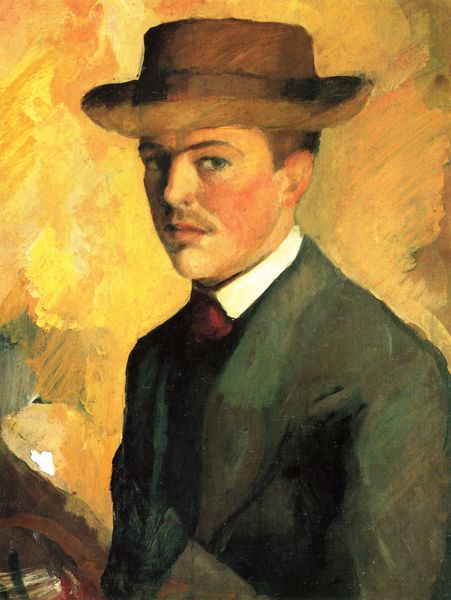
Titel: Selbstporträt mit Hut
Künstler: August Macke
Standort: Bonn
Institution: Kunstmuseum
Schlagwörter: blau, gemälde, hand, mann, schatten, weiß, cezanne, gelb, grün, impressionismus, ocker, braun, bunt, frankreich, grau, haar, handschuh, hell, hintergrund, hut, licht, mund, nase, ohr, orange, profil, renoir, schwarz, blick, rot, beige, expressionismus, malerei, rock, anzug, bart, hemd, jacke, jung, schnurrbart, augen, gesicht, knoten, kragen, bild, bildnis, hals, portrait, porträt, öl, pastos, auge, mantel, augenbrauen, brustbild, bruststück, kinn, ohren, rosa, farbig, wangen, backen, warm, farben, farbe, ausdruck, angst, schnäuzer, krawatte, ernst, maler, junge, augenbraue, revers, sakko, hutkrempe, jacket, krempe, tor, leuchten, knabe, buch, paul, selbstbildnis, stehkragen, tasche, pinselduktus, kurz, kravatte, jüngling, selbstportrait, schlips, junger mann, halbprofil, dandy, backe, jakett, binder, skeptisch, beau, oberlippenbart, wnad, gerötet, matel, krawattw, schlau, fare, kragebn, kravate, auben, ut, 20. jahrhundert, öj